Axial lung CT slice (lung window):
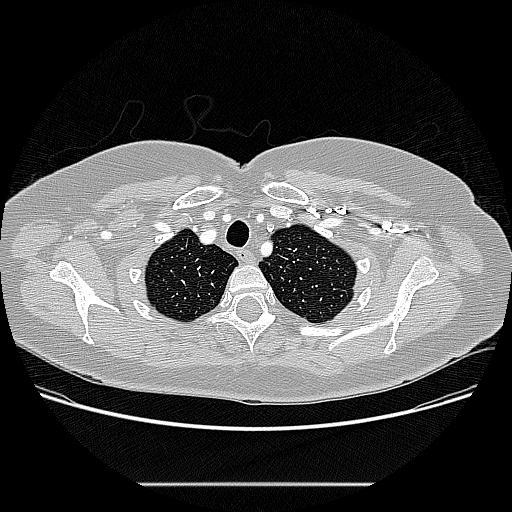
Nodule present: no